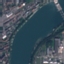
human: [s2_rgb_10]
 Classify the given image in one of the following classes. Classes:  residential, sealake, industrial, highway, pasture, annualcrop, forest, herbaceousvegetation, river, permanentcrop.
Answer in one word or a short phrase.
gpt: River